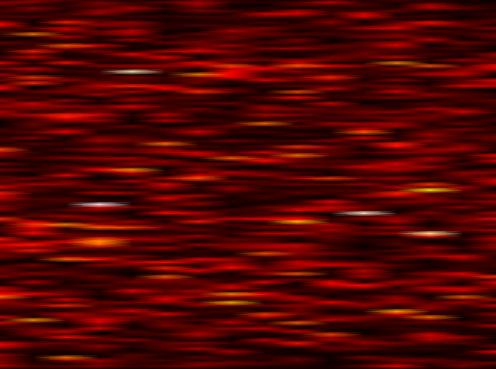
Label: UFMC